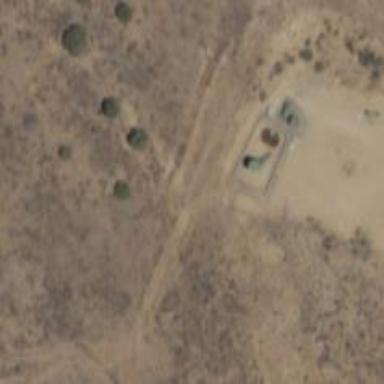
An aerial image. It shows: Storage tank that is man-made.